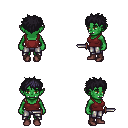
a pixel art fantasy rpg character, female body template, orc, green skin, maroon pirate shirt, metal pants, raven bedhead hairstyle, maroon shoes, dagger, four views (front, back, left, right), 2x2 character sprite sheet, small pixel art, hard edges, no anti-aliasing